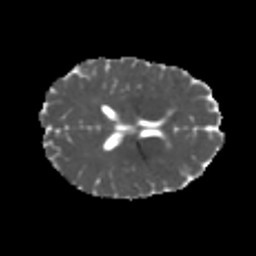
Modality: MD
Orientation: axial
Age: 26
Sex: female
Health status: healthy
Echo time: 0.074 s